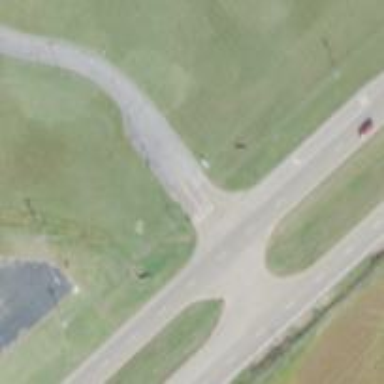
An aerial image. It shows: Asphalt road with dual carriageways at trunk level.